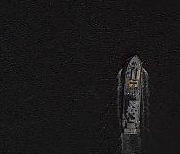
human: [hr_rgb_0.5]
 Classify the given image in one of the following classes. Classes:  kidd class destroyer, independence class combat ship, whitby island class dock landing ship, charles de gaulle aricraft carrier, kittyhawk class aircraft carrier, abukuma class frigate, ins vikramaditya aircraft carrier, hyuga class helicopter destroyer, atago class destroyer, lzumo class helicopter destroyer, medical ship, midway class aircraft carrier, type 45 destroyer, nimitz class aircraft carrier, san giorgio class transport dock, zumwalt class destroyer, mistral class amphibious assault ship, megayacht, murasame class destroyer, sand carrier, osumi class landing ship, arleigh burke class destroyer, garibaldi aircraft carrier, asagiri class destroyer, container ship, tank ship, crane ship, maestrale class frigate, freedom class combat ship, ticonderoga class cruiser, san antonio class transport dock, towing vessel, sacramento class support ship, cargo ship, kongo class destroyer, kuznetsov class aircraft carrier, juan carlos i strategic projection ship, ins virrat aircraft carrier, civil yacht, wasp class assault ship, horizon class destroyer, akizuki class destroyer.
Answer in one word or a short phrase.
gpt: Towing vessel